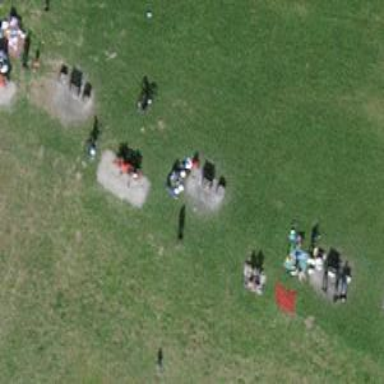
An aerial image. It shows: BBQ amenity.